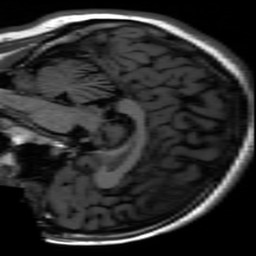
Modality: inplaneT1
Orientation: sagittal
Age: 21
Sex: female
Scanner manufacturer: ge
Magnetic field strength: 3 T
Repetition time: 2.499 s
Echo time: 0.02513 s